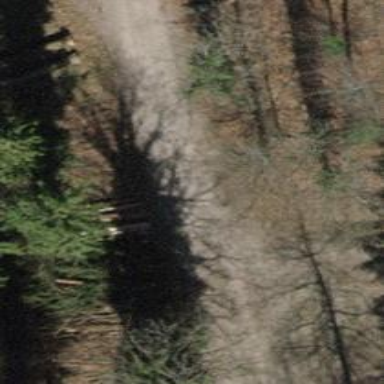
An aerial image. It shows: Pebblestone track with grade2 quality.